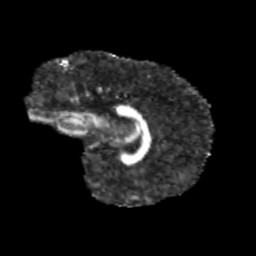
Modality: FA
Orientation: sagittal
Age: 10
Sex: male
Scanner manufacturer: siemens
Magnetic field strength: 3 T
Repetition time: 3.8 s
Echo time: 0.07 s